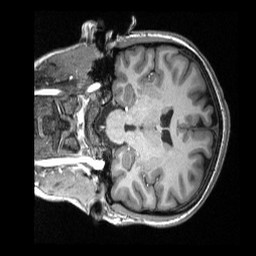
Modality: T1w
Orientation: coronal
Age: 28
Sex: female
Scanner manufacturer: siemens
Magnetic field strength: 3 T
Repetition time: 2.3 s
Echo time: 0.00308 s